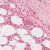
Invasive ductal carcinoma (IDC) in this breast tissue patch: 0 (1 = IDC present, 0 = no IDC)